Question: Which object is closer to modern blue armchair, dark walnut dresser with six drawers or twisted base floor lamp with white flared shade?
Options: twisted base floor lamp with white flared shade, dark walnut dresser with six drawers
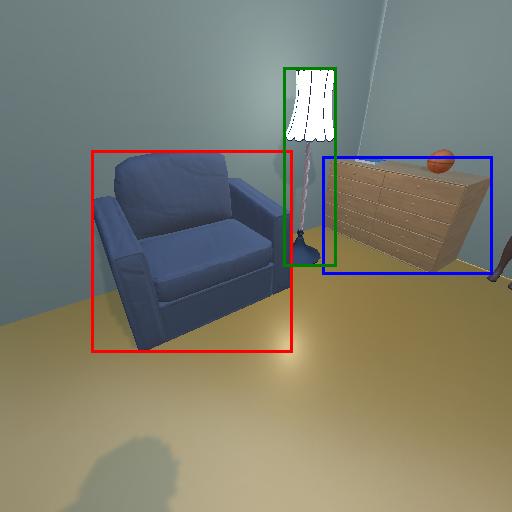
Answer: twisted base floor lamp with white flared shade